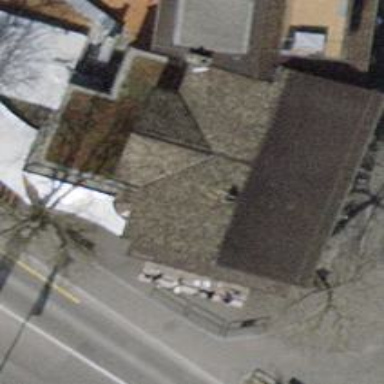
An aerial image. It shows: Pub.